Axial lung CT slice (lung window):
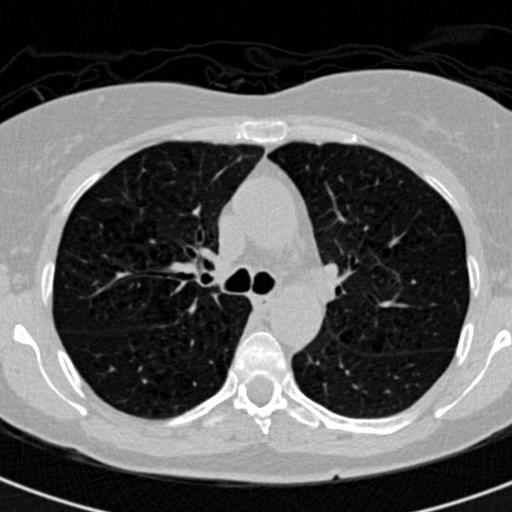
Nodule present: no